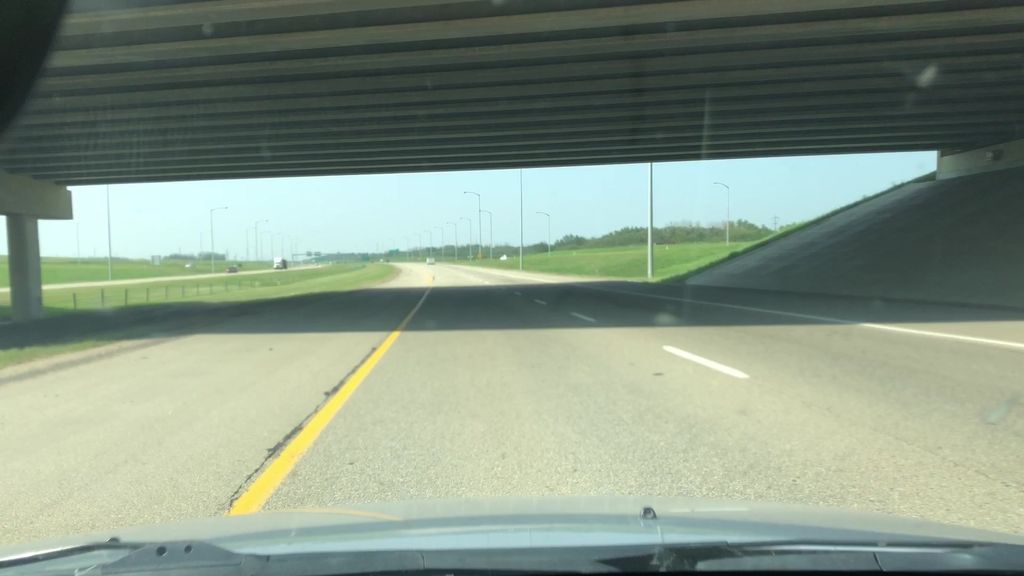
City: edmonton